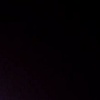
Label: space